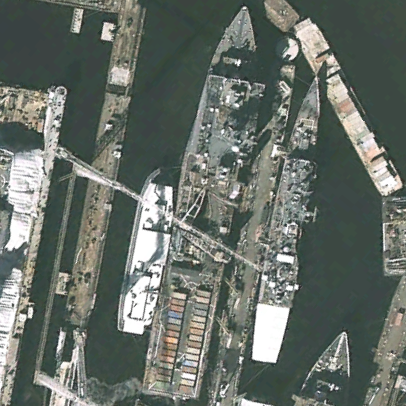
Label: combat